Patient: sex M, age 61
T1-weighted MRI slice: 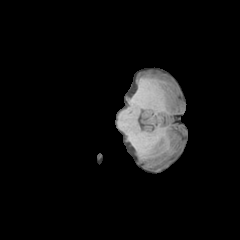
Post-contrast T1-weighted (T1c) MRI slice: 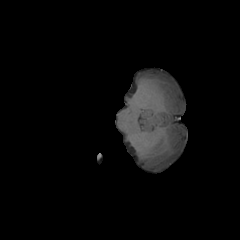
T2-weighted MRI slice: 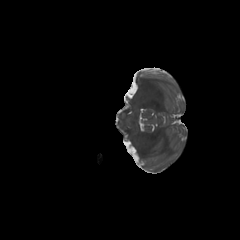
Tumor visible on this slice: no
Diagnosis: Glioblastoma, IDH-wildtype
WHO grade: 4